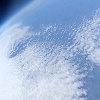
Label: cloud